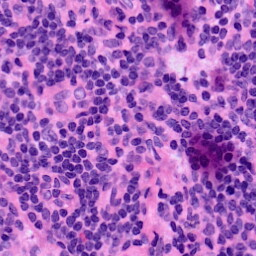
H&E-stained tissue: LymphNode